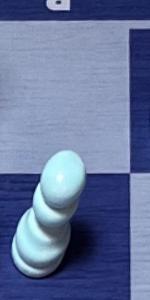
Label: Pawn_White